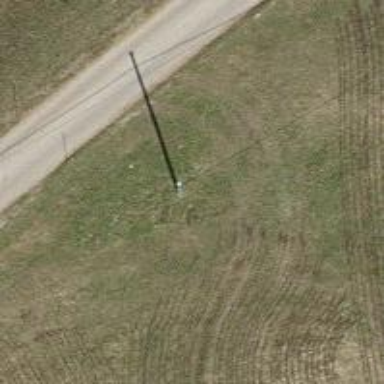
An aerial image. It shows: Power pole.